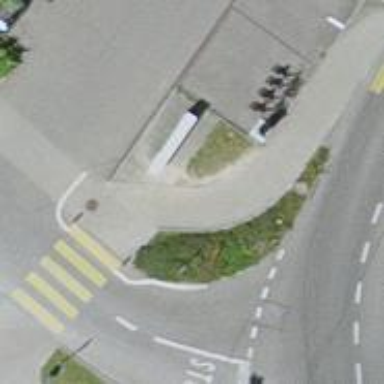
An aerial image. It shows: Footway surfaced with paving stones.